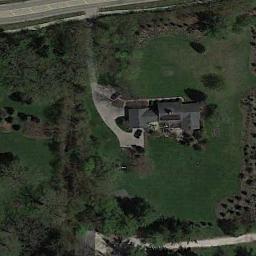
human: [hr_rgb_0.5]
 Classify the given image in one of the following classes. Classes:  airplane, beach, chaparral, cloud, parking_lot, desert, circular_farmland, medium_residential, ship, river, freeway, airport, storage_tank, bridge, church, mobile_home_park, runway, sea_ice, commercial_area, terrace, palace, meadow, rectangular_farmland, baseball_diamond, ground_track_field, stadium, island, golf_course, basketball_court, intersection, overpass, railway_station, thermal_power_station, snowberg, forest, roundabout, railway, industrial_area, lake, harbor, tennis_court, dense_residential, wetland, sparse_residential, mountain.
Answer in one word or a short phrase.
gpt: sparse_residential